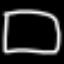
Label: square